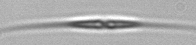
Label: Cylindrotheca